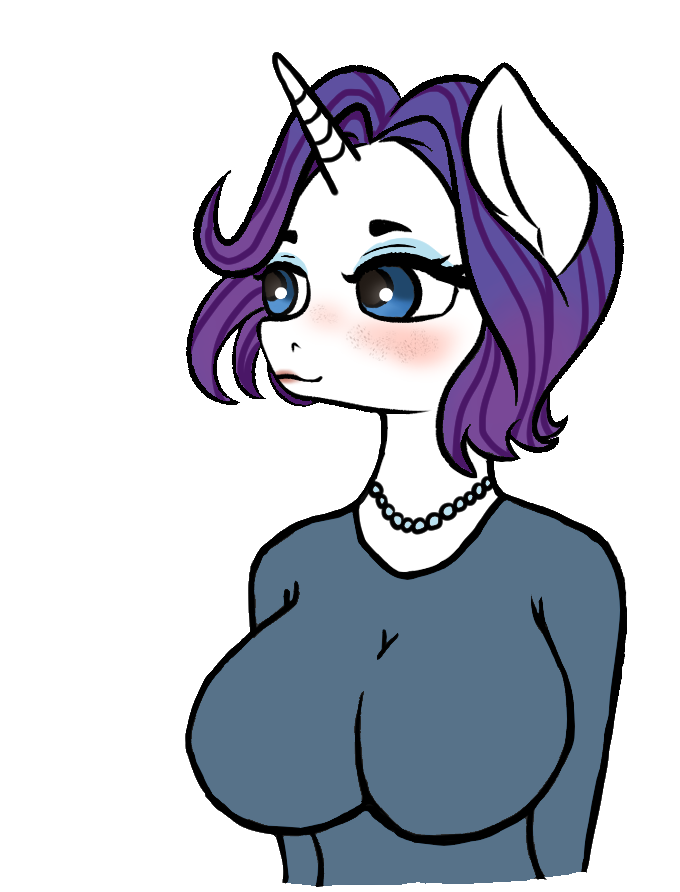
Label: 5_Doomer_Girl